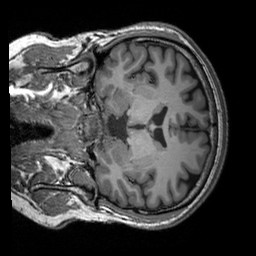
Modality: T1w
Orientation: coronal
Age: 33
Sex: male
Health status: healthy
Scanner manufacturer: siemens
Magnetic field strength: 3 T
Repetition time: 2.3 s
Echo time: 0.00303 s